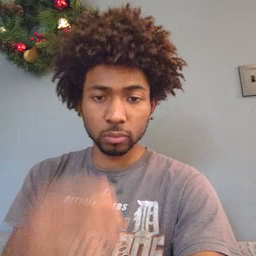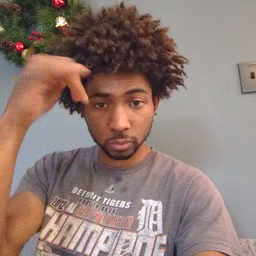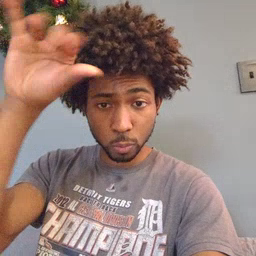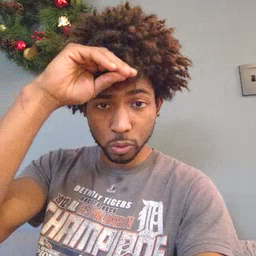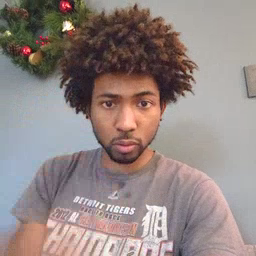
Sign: cowboy